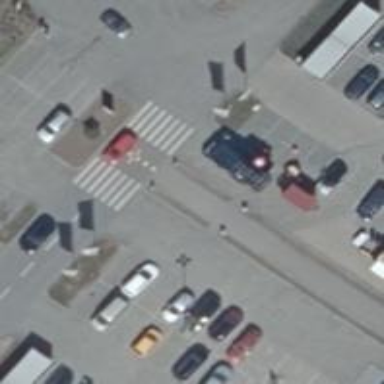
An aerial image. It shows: Uncontrolled road crossing.